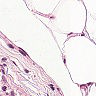
Metastatic tissue present: no